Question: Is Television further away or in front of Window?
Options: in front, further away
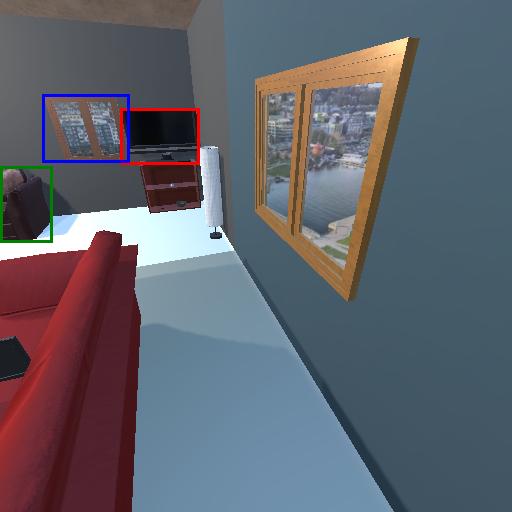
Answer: in front